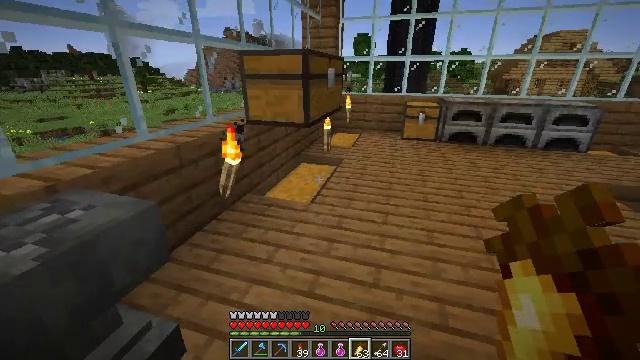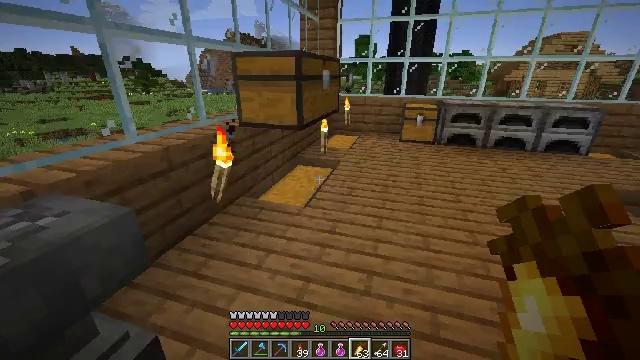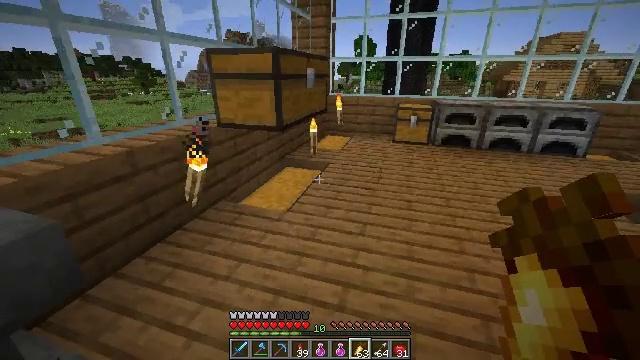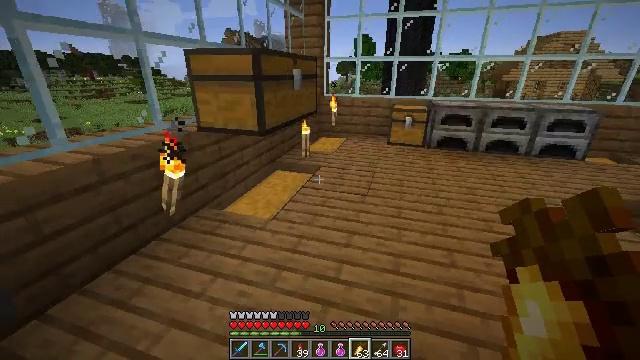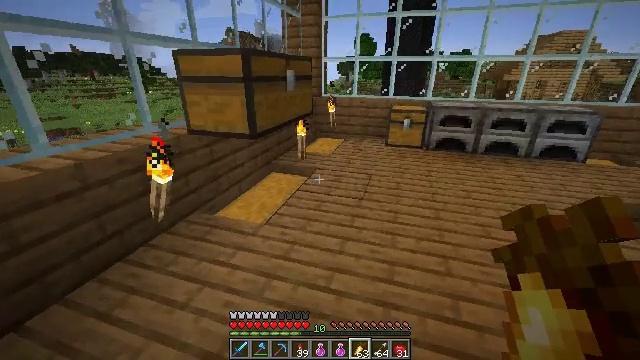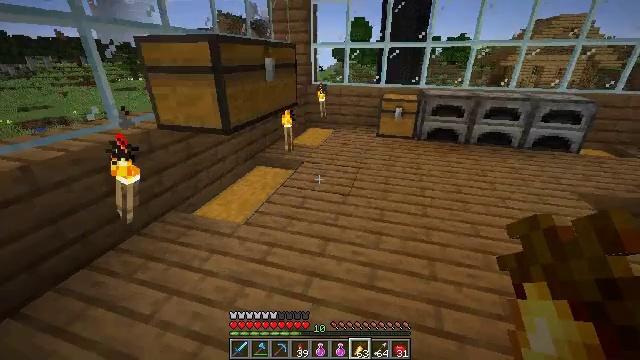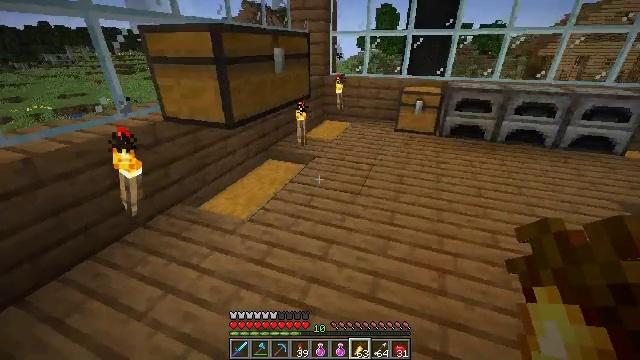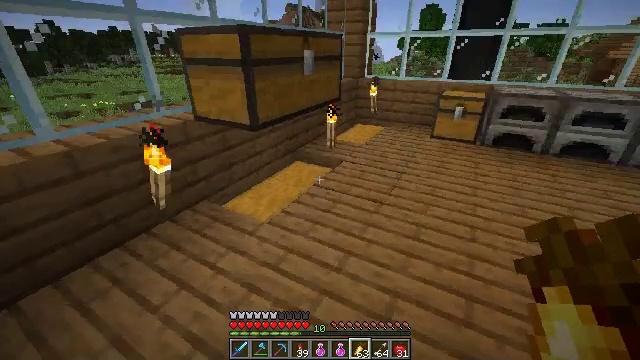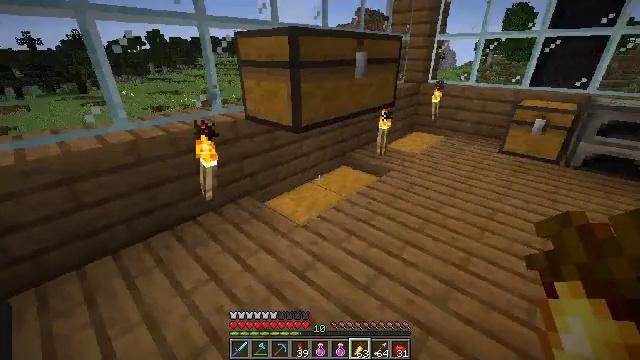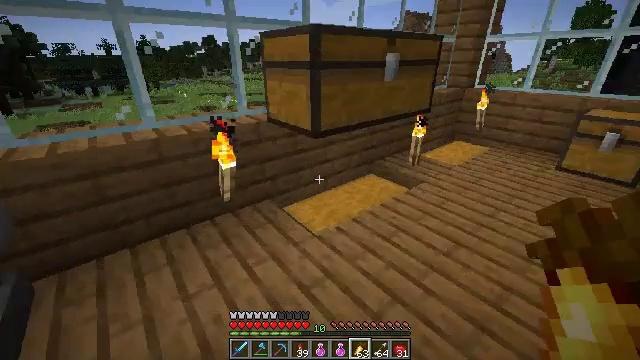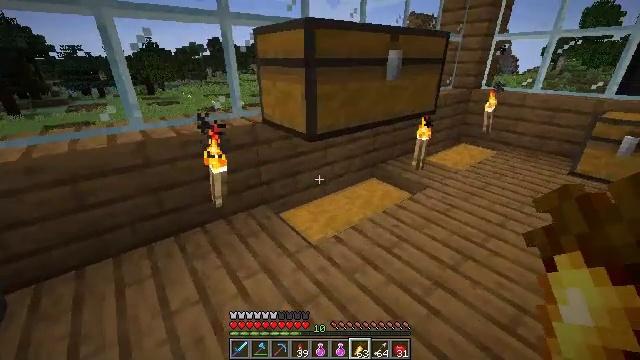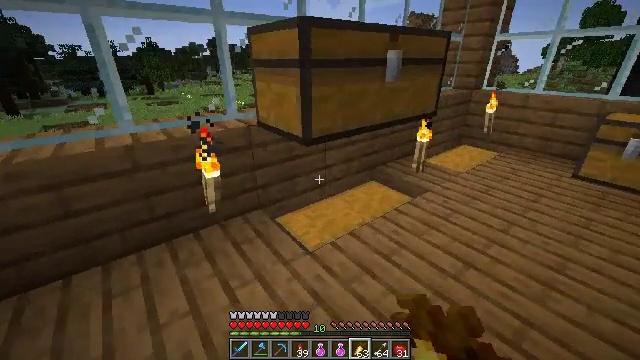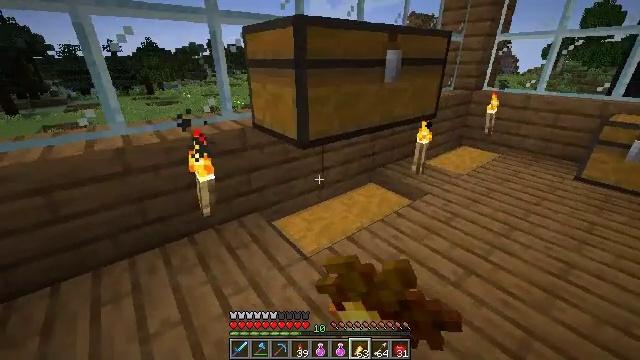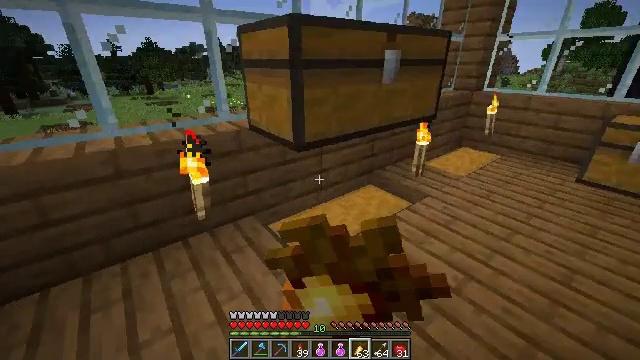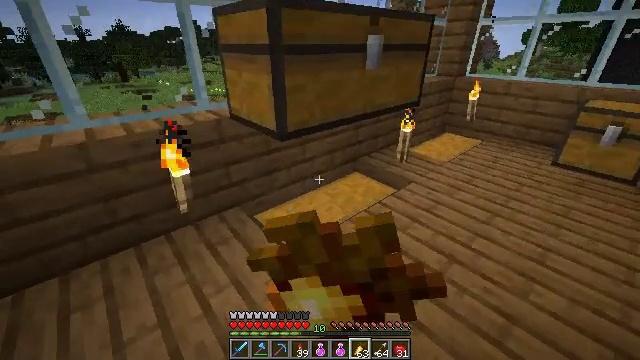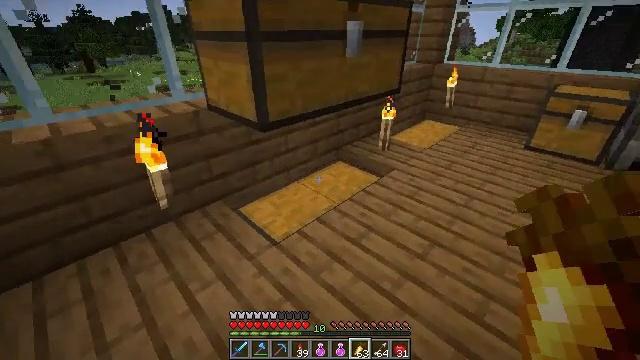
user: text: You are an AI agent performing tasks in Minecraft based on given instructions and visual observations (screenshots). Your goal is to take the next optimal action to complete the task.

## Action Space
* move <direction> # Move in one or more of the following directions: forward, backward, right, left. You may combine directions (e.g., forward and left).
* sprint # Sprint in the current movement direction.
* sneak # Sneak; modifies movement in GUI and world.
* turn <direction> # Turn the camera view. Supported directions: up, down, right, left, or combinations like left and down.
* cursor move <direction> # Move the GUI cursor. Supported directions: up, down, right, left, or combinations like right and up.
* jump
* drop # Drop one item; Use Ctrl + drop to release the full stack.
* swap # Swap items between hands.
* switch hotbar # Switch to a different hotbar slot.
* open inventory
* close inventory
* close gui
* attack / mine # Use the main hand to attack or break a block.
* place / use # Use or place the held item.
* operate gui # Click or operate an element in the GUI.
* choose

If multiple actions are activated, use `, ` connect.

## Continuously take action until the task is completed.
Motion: motion action
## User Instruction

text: Remove a spruce sapling from the inventory.
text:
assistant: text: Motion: move forward and move right
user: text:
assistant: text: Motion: move forward and move right
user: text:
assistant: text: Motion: move forward and move right
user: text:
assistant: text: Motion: move forward and move right
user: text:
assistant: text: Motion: move forward and move right, turn down
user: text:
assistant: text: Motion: move forward and move right, turn left and down
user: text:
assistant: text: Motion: move forward and move right, turn left
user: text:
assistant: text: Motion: move forward and move right, turn left
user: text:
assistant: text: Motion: move forward, turn left
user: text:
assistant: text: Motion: move forward
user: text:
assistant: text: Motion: move forward, use / place
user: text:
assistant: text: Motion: use / place
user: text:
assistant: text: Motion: use / place
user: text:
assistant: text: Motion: turn right and down, use / place
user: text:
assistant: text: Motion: turn right and down
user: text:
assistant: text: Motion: turn right and down
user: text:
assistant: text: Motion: use / place
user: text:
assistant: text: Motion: use / place
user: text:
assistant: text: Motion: use / place
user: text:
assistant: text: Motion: use / place
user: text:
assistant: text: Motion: no_op
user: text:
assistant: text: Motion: no_op
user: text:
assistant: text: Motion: no_op
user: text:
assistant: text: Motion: turn left
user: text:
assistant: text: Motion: turn up
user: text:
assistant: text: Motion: no_op
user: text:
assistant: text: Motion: no_op
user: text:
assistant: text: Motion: turn down
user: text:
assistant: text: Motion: no_op
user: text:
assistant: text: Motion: use / place